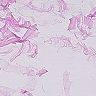
Metastatic tissue present: no